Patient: sex M, age 44
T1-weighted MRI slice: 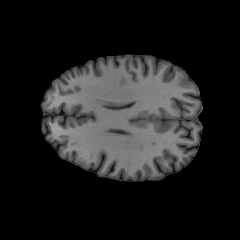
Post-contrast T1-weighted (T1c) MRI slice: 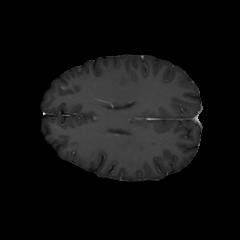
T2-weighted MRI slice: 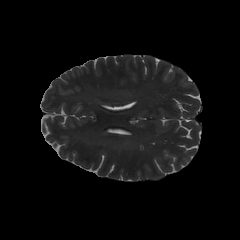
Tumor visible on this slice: no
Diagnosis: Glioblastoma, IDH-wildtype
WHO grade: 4